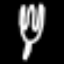
Label: fork